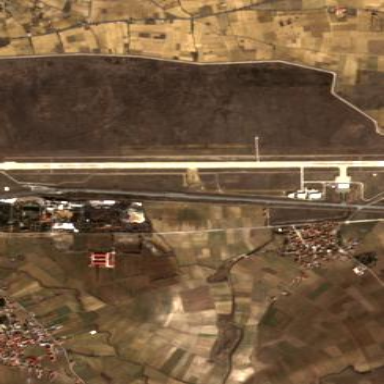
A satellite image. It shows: Aerodrome that serves as both military and public airport.